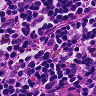
Metastatic tissue present: no